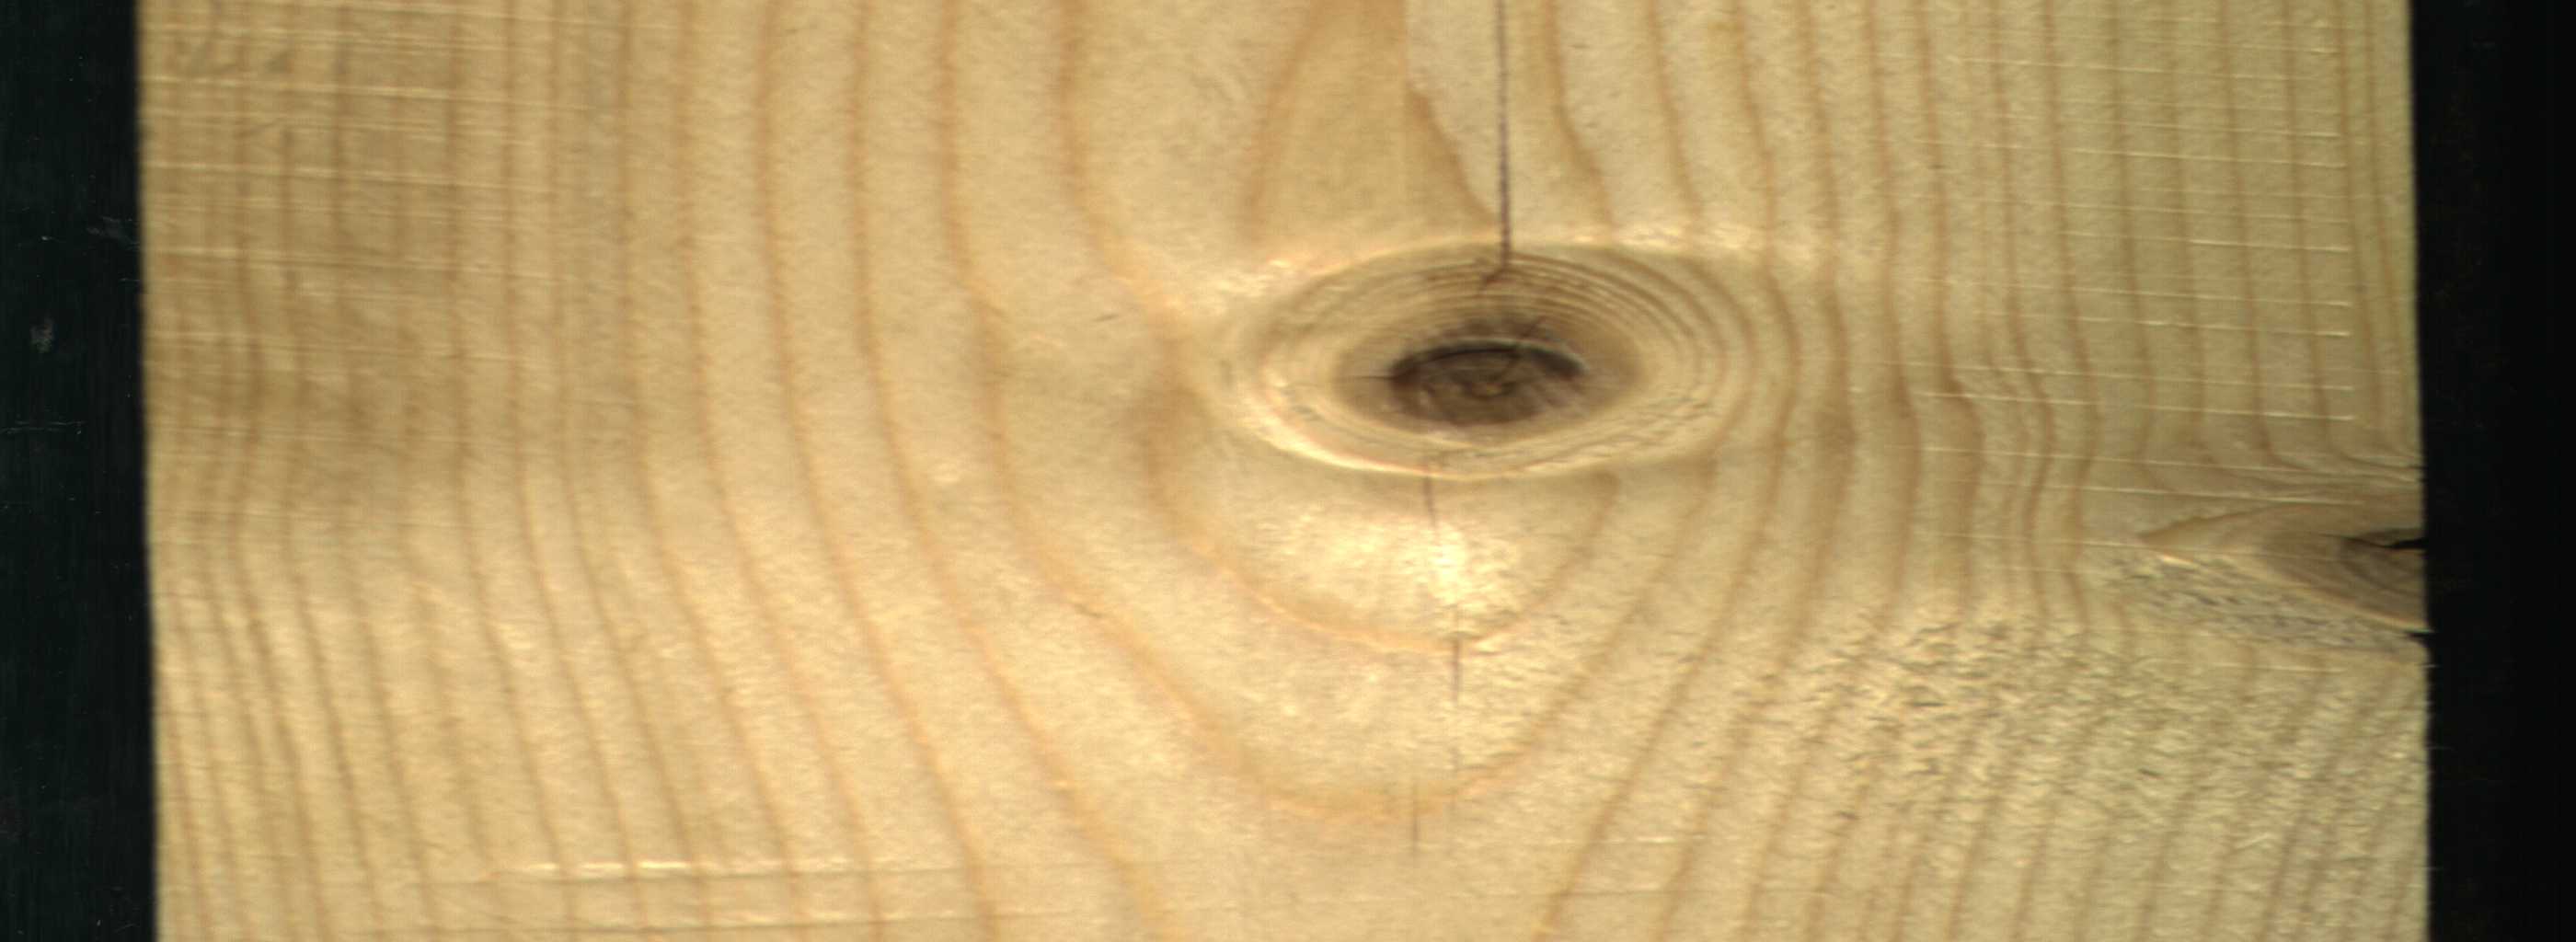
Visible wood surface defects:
Crack
knot_with_crack
Live_Knot